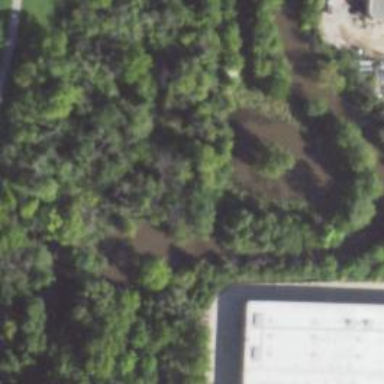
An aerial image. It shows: Portage area along waterway.